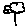
Label: tree